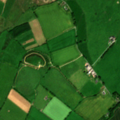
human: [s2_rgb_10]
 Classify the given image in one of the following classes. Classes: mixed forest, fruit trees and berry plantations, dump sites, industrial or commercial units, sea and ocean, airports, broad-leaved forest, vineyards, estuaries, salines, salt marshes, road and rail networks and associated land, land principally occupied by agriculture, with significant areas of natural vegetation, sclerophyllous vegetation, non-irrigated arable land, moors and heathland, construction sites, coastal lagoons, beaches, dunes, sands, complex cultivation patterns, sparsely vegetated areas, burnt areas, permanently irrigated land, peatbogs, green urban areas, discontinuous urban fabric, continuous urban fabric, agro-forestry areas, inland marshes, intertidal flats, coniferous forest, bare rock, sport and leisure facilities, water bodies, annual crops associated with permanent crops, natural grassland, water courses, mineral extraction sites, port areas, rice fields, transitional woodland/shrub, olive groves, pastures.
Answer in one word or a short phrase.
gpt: non-irrigated arable land, pastures, transitional woodland/shrub